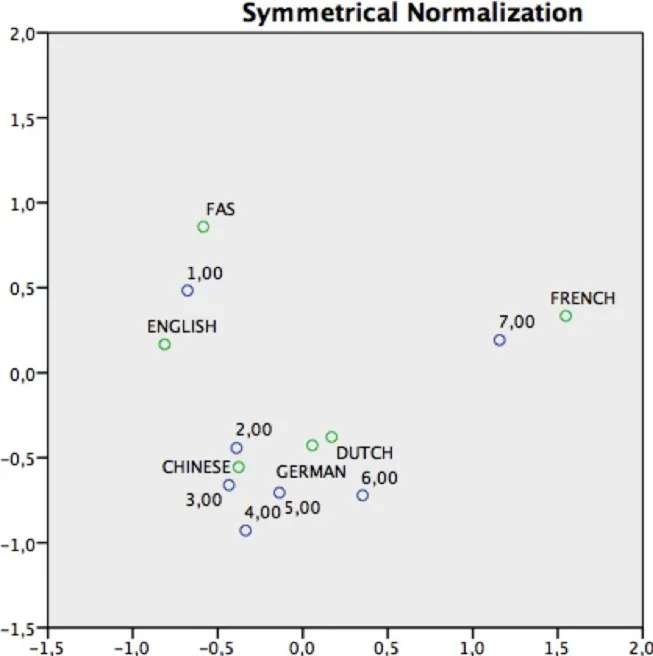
Perceptual accent rating experiment: correspondence analysis graphically displaying the accent dispersion and associated accent ratings in a two-dimensional space. The points represent a vector transformation of the data displayed in Table 8. The blue circles represent the accent rating and the green circles represent the speakers. Ratings were defined as column points, speakers as row points. The distances between the scores and speakers represent the strength of association between both values. Both FAS and English are more closely associated with "Definitely non-native speakers of French" (=rating 1). French is (correctly) associated with "definitely a native speaker of French" (=rating 7).
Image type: chart (chart)